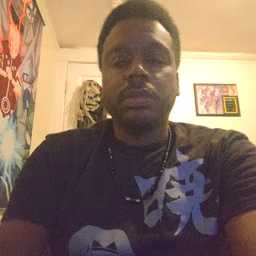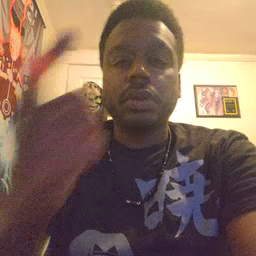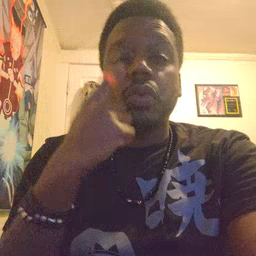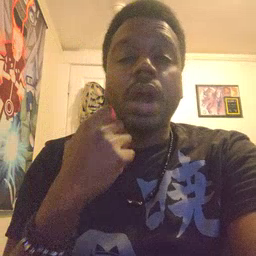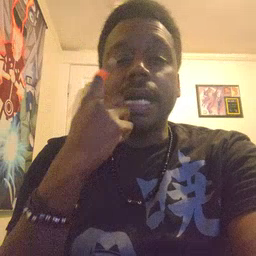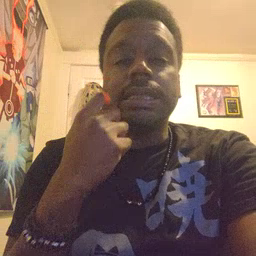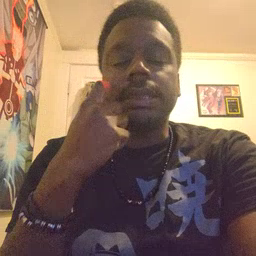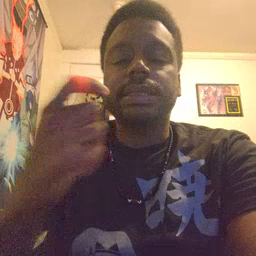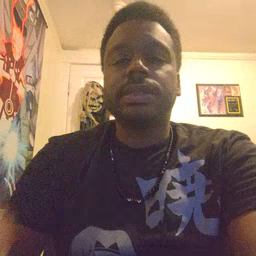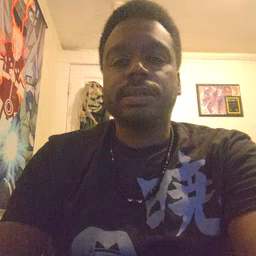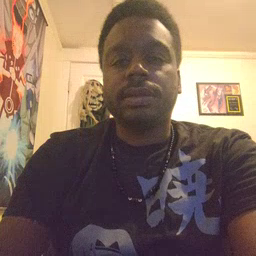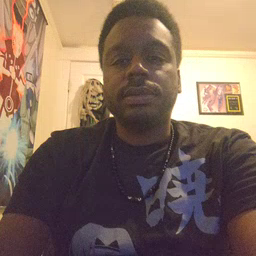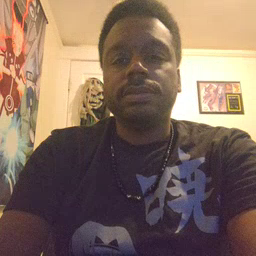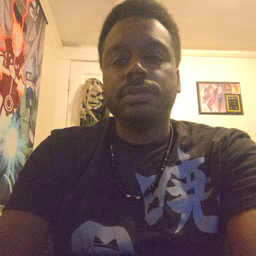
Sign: cry